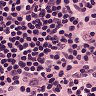
Metastatic tissue present: no